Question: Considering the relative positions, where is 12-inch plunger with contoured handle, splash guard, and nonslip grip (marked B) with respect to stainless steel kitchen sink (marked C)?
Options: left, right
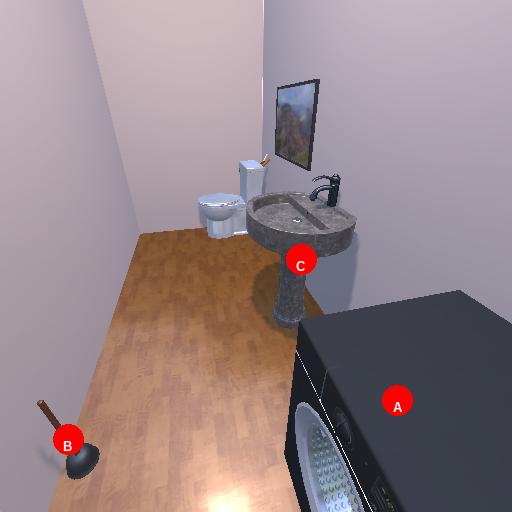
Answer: left